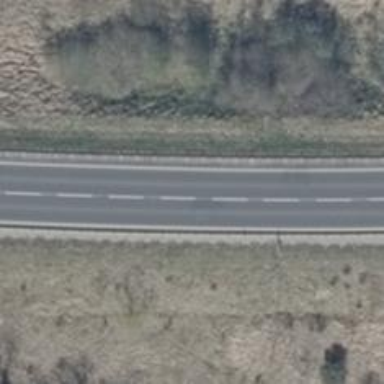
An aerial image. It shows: Primary road with asphalt surface.